Question: How can I move an overflowed element with mouse position?
I have a div element 500px width.
I have also another div element inside that 500px div and it's width is 700px.
now I want this second div change position with mouse movement.
When mouse position in the left side in the main div element then the second div element should be shown in left.
When mouse position in the center in the main div element then the second div element should be shown in the center.
When mouse position in the right side in the main div element then the second div element should be shown in right.
See this photo:

'''
.main-wrap {
height: 200px;
width: 300px;
background-color: red;
overflow: hidden;
position: relative;
}
.element {
position: absolute;
left: 0;
top: 25px;
height: 150px;
width: 700px;
background-color: green;
}
'''
'''
<div class="main-wrap">
<div class="element"></div>
</div>
'''
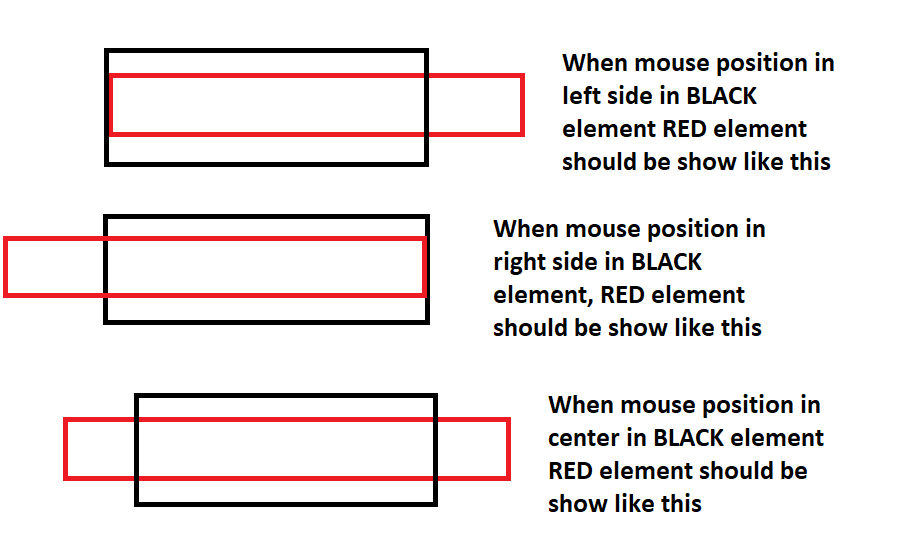
Answer: If I understand correctly what you would like to do, you could create a mousemove function that moves the red element in the opposite direction of your cursor.
Here's a fiddle: <URL>
First you retrieve the width of the document:
'''
var vW = $(window).width();
'''
Then you create the mousemove function:
'''
$(document).on("mousemove", function() {
let mW = ((((event.pageX)*100)/vW).toFixed(3))-50;
$("#red").css('transform', 'translateX(' +(-mW/2)+ '%)');
});
'''
The first line of the function retrieves the X position of the cursor, from a scale of -50 (the left side of the screen) to 50 (the right side) and stores it as a variable called mW.
The second line takes the mW variable and moves the red element in the opposite direction by half the amount (you can change that, of course).